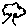
Label: tree